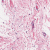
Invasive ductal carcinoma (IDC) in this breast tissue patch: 0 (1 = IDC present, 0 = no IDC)